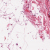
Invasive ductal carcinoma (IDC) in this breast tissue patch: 0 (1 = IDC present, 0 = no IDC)